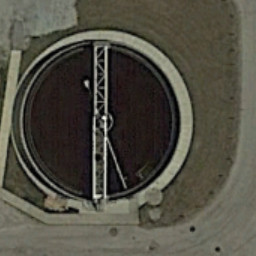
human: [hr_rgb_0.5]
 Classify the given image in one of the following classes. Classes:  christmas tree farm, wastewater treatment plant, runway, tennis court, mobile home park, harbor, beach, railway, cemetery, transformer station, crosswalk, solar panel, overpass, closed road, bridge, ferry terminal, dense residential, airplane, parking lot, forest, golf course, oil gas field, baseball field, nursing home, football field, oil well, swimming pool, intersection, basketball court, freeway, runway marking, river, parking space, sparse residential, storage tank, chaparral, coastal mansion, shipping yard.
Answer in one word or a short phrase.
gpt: wastewater treatment plant